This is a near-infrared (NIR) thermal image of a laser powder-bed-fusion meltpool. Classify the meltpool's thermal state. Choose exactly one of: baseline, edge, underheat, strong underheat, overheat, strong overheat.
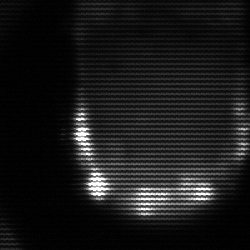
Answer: baseline